Question: Is there a way to use AJAX on a DropDownList changed event to dynamically modify a partial view on a page?
My main page has a DropDownList (DropDownListFor) a partial view which ONLY contains a list of "items". The items shown in this partial view are dependent upon the item selected in the DropDownList. There's a 1 to many relationship between the DropDownList item and the items in the partial view. So, when the user changes the value of the DropDownList, the content in the partial view will dynamically change to reflect the item selected in the DropDownList.
Here's my DropDownList:
'''
<div data-role="fieldcontain">
Choose Capsule:<br />
@Html.DropDownListFor(x => x.CapsuleFK, new SelectList(Model.Capsules, "pk", "name", "pk"), new { id = "ddlCapsules" })
<br />
</div>
'''
Here's my Partial View declaration on the same page:
'''
<div data-role="fieldcontain">
@Html.Partial("_FillerPartial", Model.Fillers)
</div>
'''
I'm not very familiar with Ajax, but looking at other examples, here's what I have for my Ajax:
'''
$(document).ready(function () {
$('#ddlCapsules').change(function () {
// make ajax call to modify the filler list partial view
var selection = $('#ddlCapsules').val();
var dataToSend = { cappk: selection };
$.ajax({
url: 'Process/GetFillersByCapsule',
data: { cappk: dataToSend },
success: function (data) {
alert("server returned: " + data);
}
});
});
});
'''
And finally, here's a screenshot of what's going on. By changing the "Choose Capsule" drop down list, I want the Filler list to update dynamically:

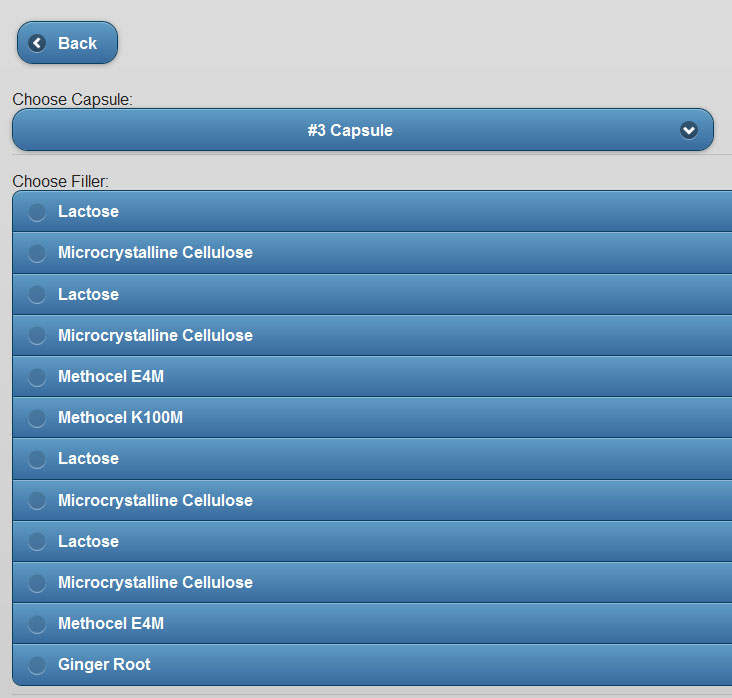
Answer: You can load the drop down list as a partial view from the controller using ajax.
The controller code:
'''
[HttpGet]
public virtual ActionResult GetFillersByCapsule(string cappk)
{
var model = //Method to get capsules by pk, this returns a ViewModel that is used to render the filtered list.
return PartialView("PartialViewName", model);
}
'''
The main view html:
'''
<div id="filteredList">
</div >
'''
The partial view
'''
@model IEnumerable<MyCapsuleModel>
foreach (var x in Model)
{
//Render the appropriate filtered list html.
}
'''
And you can load the filtered list using ajax:
'''
$('#ddlCapsules').change(function () {
// make ajax call to modify the filler list partial view
var selection = $('#ddlCapsules').val();
var dataToSend = { cappk: selection };
$.ajax({
url: 'Process/GetFillersByCapsule',
data: { cappk: dataToSend },
success: function (data) {
$("#filteredList").empty();
$("#filteredList").html(data);
}
});
});
'''
Hope this helps.